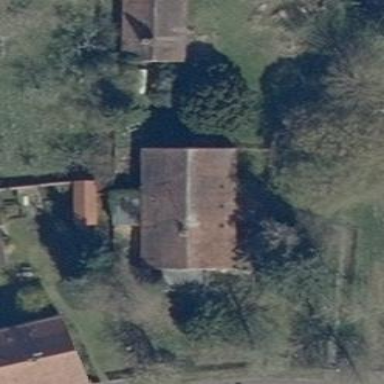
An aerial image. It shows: Simple and straightforward house.